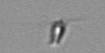
Label: Calciopappus